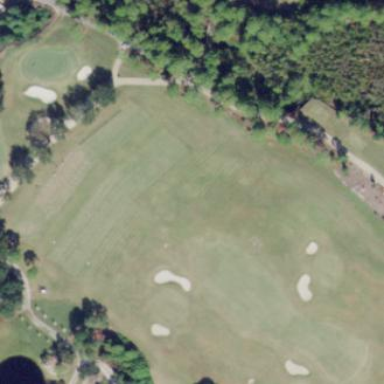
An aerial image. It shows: Golf tee on grassy land.